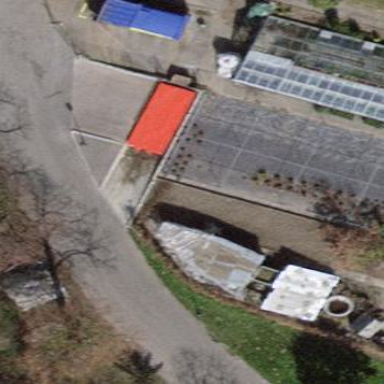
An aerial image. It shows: Greenhouse.